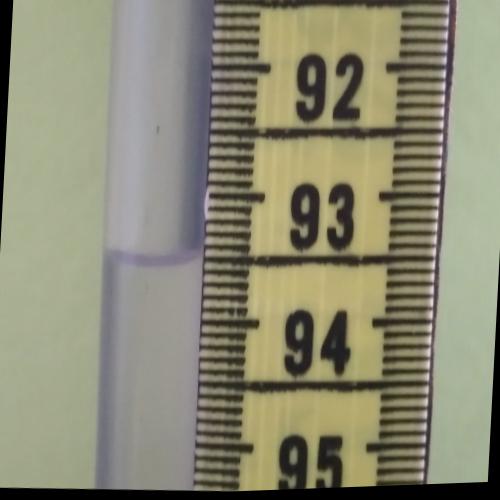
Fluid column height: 93.5 cm